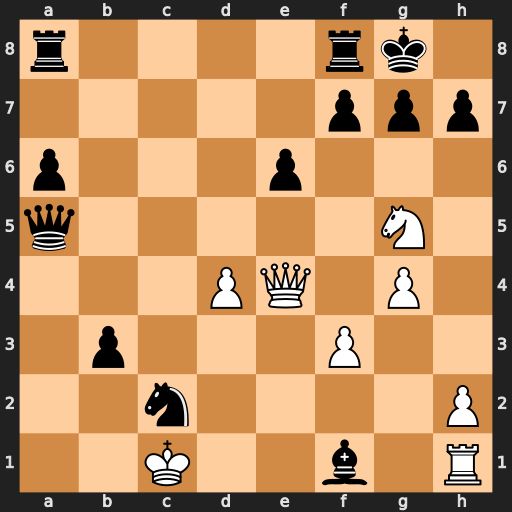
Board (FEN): r4rk1/5ppp/p3p3/q5N1/3PQ1P1/1p3P2/2n4P/2K2b1R
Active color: w
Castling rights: -
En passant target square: -
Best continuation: Qxh7#